Field crop: maize
Growth stage: 2
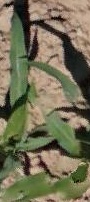
Species: maize